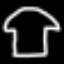
Label: mushroom